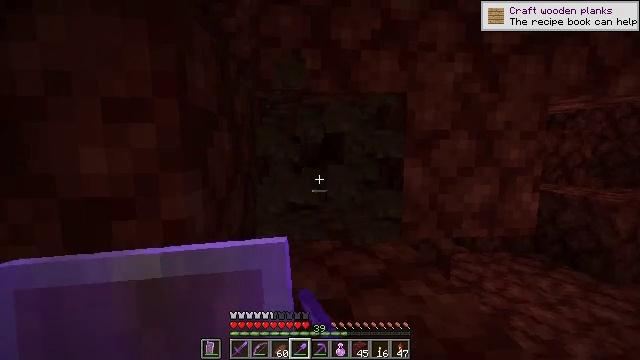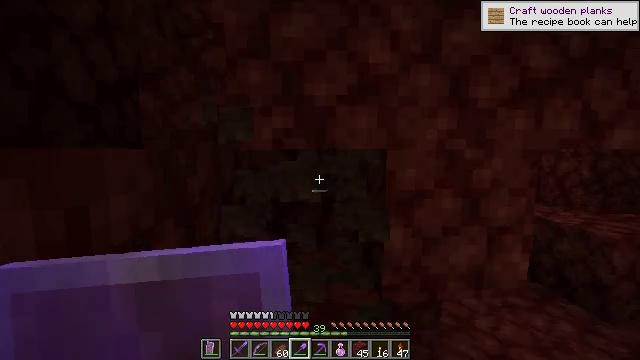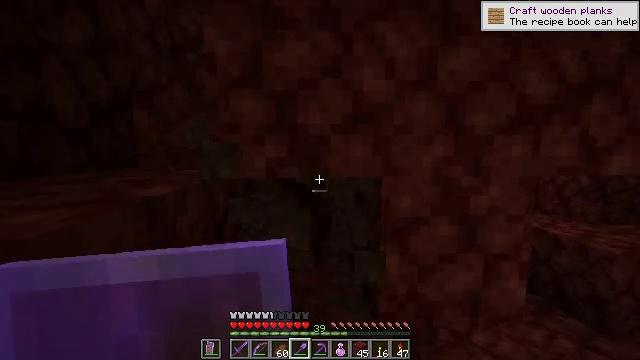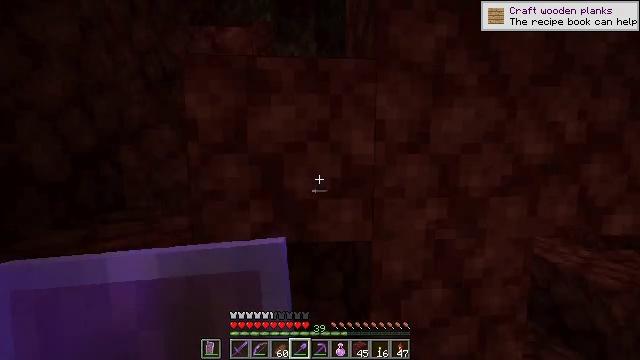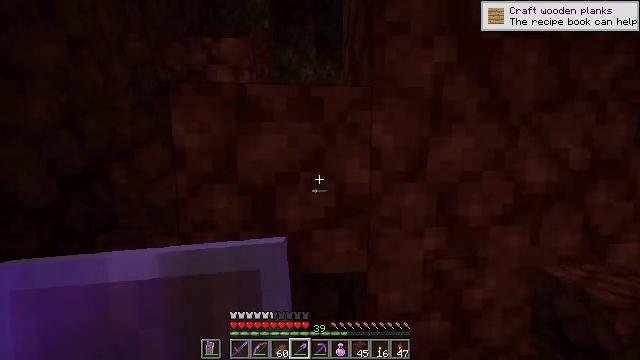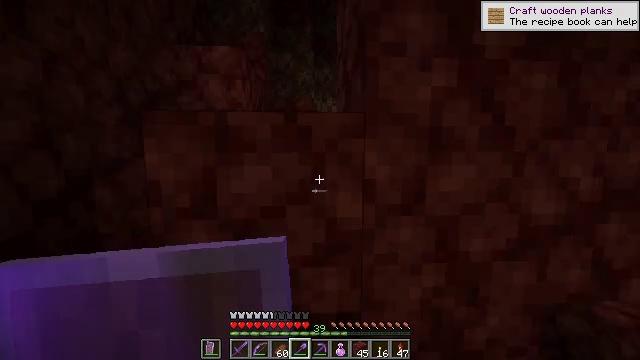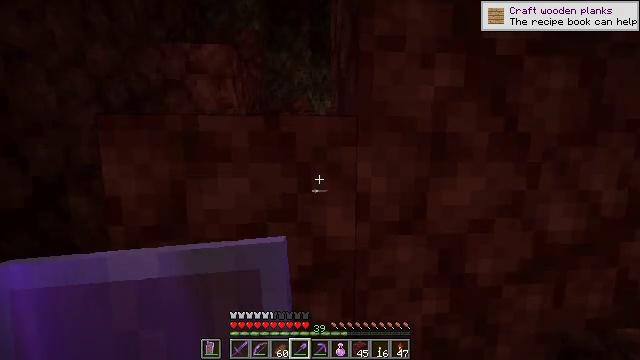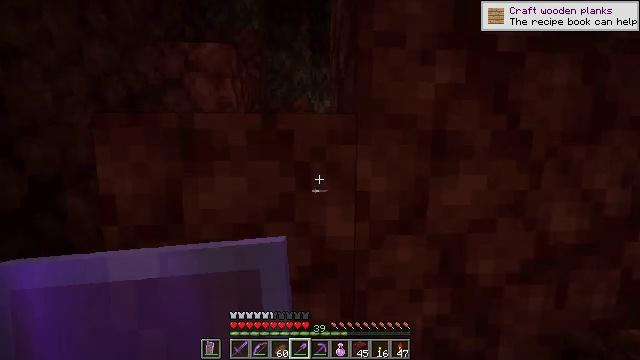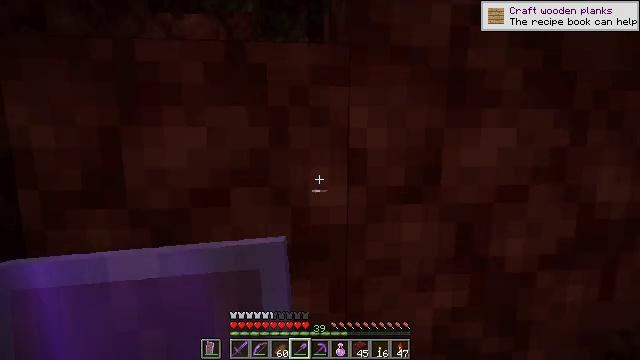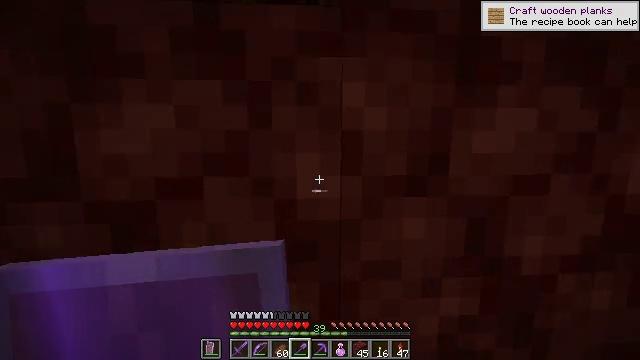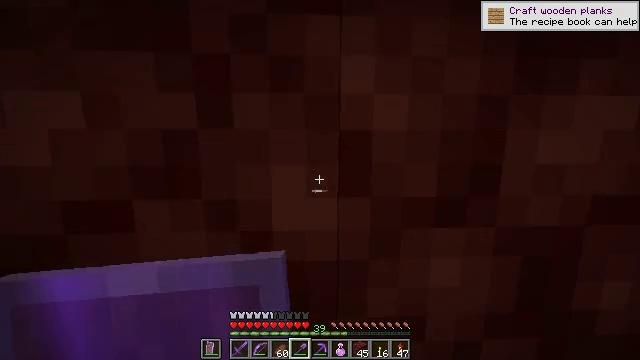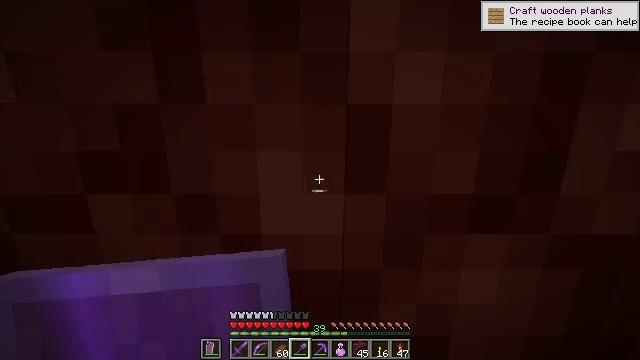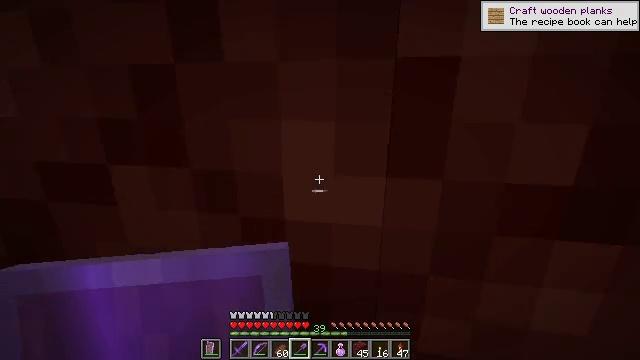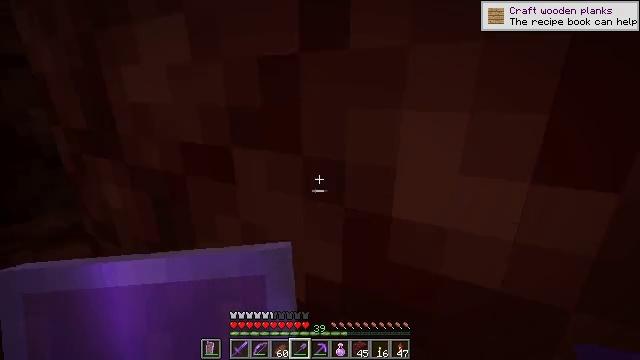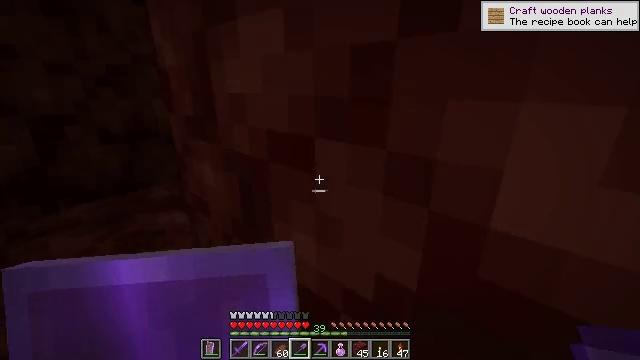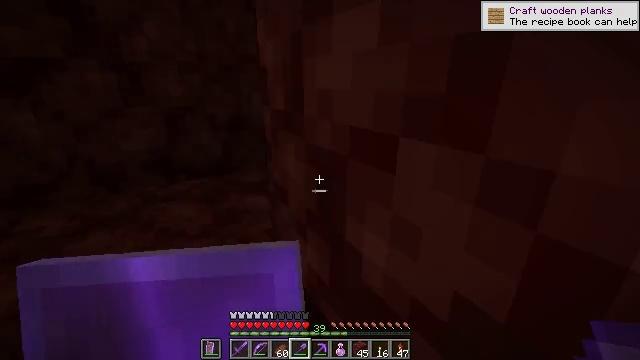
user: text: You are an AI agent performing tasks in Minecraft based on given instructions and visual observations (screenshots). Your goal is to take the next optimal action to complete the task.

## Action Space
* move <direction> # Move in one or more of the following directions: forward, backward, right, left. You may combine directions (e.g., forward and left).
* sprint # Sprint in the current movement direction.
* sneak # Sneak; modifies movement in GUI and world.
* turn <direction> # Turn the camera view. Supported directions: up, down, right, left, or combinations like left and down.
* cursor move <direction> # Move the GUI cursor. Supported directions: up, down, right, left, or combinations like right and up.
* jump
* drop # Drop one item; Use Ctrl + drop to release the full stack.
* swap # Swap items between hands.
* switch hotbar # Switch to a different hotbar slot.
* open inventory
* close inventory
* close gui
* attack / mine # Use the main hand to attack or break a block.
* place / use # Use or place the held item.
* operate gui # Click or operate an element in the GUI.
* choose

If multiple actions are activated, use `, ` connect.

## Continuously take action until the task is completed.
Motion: motion action
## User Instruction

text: Mine the soul sand in the Nether.
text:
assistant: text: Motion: move forward and move right, jump
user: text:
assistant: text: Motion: move forward, jump
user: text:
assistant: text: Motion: move forward, jump
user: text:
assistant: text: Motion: move forward, jump
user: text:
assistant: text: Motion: move forward
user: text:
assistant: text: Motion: move forward
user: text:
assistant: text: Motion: move forward
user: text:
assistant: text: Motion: move forward
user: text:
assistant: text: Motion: move forward
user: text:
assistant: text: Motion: move forward, turn left and down
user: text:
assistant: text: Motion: move forward, turn left and down
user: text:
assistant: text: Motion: move forward, turn left and down
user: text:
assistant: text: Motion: move forward, turn left and down
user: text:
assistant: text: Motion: turn left and down
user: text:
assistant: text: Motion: turn left
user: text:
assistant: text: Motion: turn left and up
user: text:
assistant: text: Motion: turn left and up
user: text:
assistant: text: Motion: turn left and down
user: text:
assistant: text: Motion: no_op
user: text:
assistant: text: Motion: no_op
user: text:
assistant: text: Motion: no_op
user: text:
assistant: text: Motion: no_op
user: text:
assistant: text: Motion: no_op
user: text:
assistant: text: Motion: no_op
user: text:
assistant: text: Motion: no_op
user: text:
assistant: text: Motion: no_op
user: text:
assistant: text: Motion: no_op
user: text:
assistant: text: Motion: no_op
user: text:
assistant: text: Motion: move forward
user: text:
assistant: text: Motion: move forward